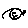
Label: smiley face